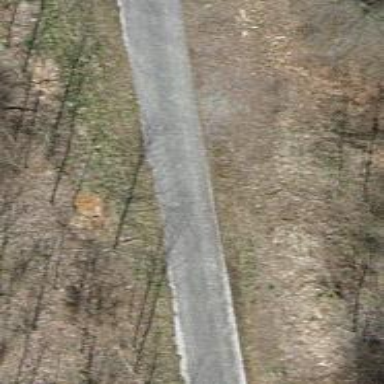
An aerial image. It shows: Paved track with Grade 1 surface.